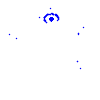
Particle: pion